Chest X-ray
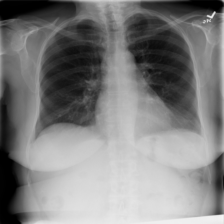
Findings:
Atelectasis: negative
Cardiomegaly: negative
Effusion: negative
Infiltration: negative
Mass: negative
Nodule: negative
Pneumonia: negative
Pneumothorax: negative
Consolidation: negative
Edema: negative
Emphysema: negative
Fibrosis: negative
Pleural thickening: negative
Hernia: negative